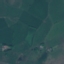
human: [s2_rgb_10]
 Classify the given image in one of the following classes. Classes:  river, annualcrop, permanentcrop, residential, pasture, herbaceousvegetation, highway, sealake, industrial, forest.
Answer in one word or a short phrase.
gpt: Pasture